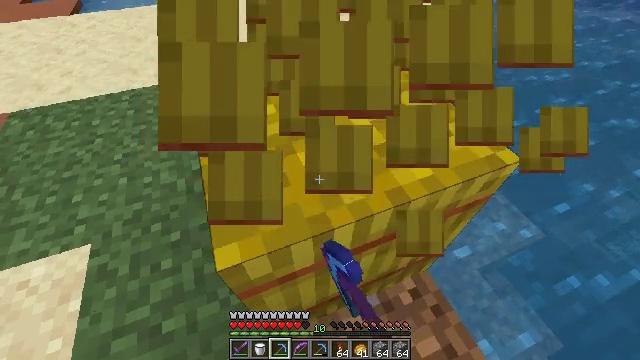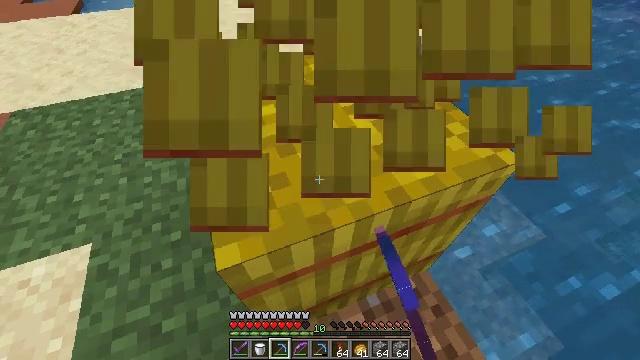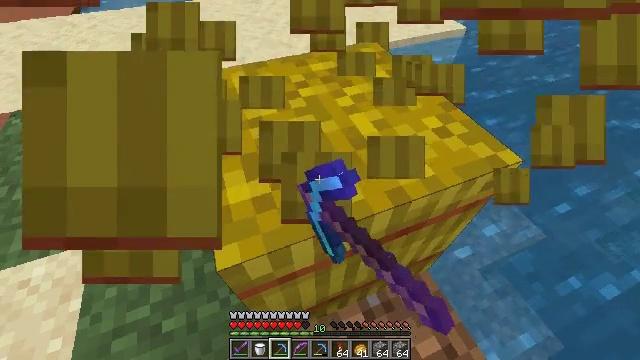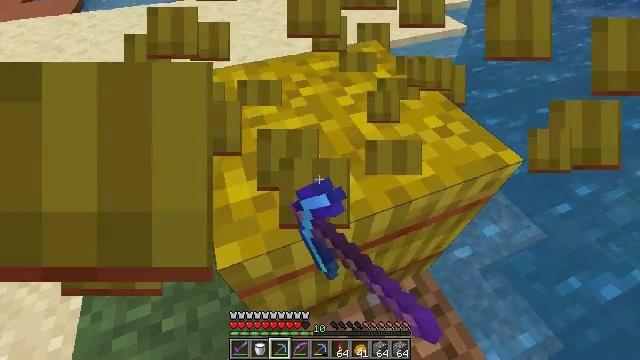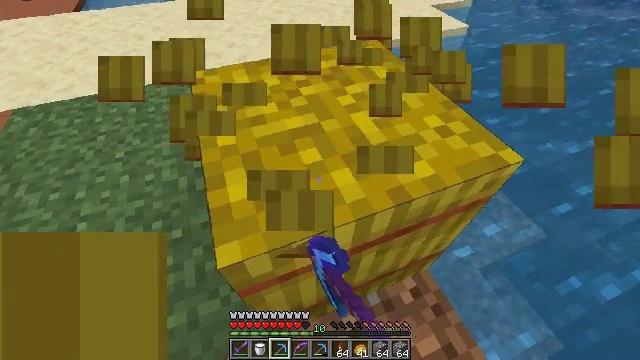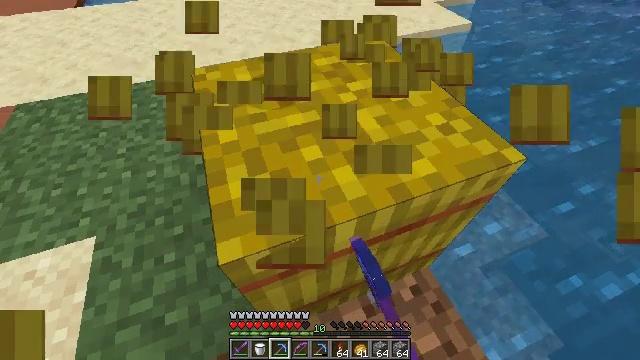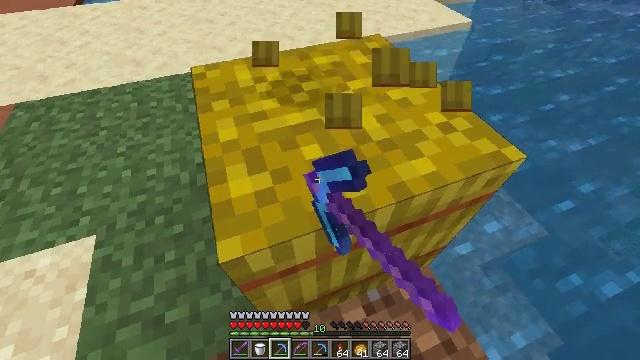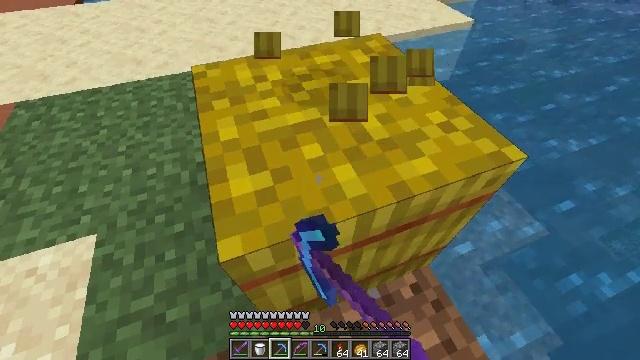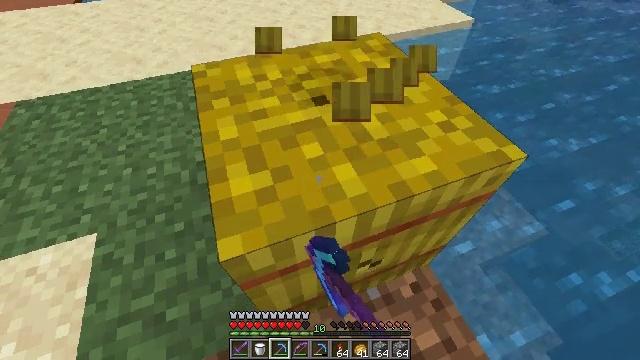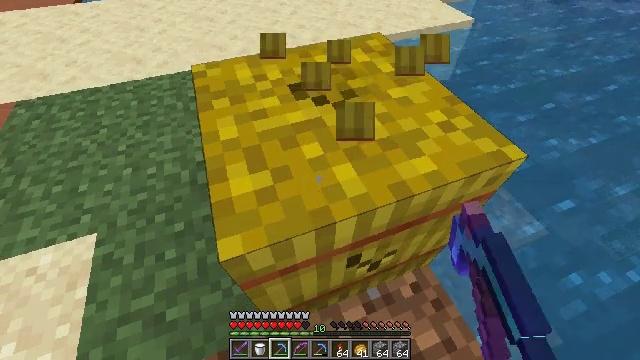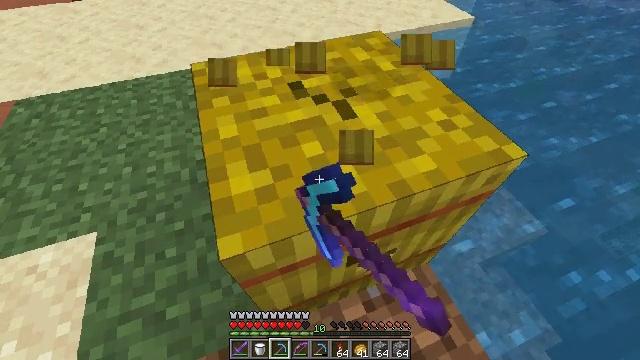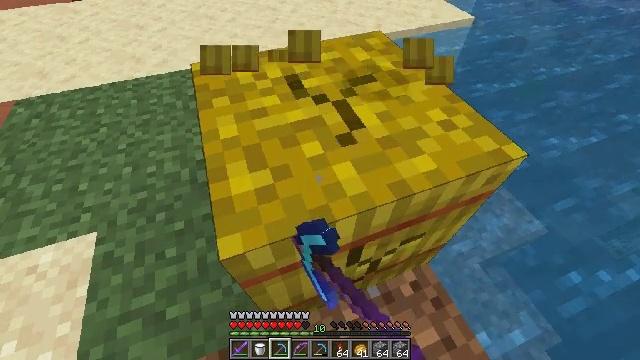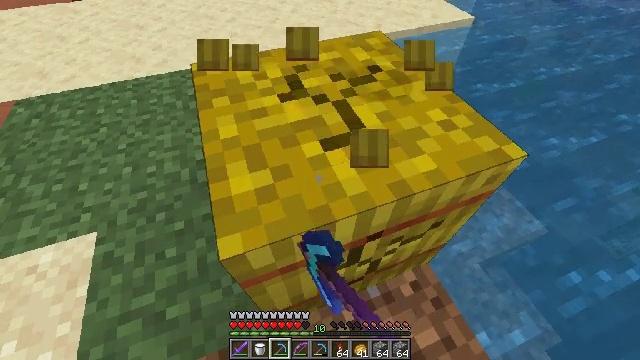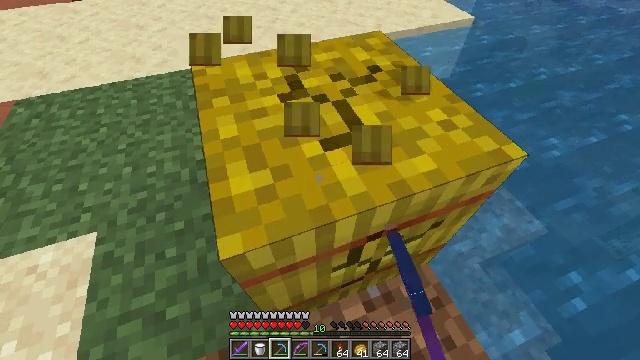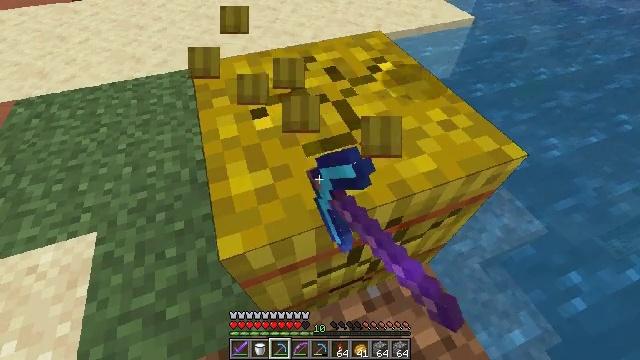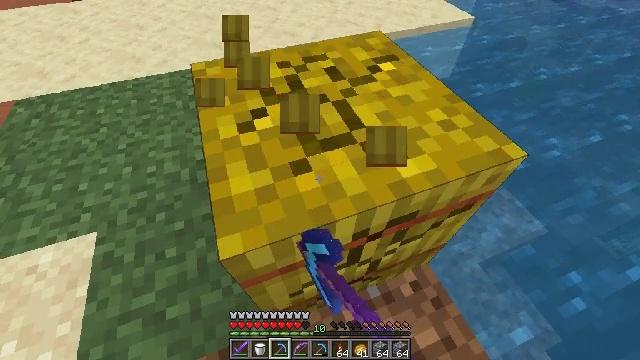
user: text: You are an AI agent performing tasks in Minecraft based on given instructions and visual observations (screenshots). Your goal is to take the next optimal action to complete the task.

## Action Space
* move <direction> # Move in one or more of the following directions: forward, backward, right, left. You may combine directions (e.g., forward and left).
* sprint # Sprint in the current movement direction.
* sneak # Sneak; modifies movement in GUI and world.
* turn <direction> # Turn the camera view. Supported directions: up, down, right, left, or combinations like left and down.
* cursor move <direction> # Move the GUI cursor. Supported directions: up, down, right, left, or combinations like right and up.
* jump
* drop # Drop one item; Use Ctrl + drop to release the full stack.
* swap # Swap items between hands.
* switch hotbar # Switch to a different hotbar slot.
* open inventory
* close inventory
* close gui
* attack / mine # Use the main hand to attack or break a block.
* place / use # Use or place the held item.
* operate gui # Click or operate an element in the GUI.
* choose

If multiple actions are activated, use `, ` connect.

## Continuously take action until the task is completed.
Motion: motion action
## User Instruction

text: Gather hay blocks from the farm.
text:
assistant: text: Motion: attack / mine
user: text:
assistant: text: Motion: attack / mine
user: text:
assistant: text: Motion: attack / mine
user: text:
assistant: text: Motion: attack / mine
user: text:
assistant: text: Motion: attack / mine
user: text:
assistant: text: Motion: attack / mine
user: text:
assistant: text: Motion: attack / mine
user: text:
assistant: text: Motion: attack / mine
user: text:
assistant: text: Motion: attack / mine
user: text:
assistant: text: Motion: attack / mine
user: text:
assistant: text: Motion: attack / mine
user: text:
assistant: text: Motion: attack / mine
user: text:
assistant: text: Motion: attack / mine
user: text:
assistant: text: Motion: attack / mine
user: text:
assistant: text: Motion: attack / mine
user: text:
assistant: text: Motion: attack / mine
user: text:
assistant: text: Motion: attack / mine
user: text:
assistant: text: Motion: attack / mine
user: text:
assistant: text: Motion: attack / mine
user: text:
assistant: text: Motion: attack / mine
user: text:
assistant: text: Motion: attack / mine
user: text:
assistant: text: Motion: attack / mine
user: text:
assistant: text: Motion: attack / mine
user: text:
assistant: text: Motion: attack / mine
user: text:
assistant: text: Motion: attack / mine
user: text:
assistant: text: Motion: attack / mine